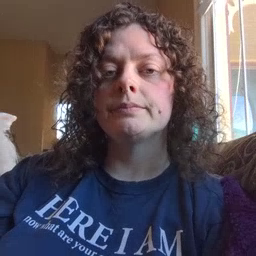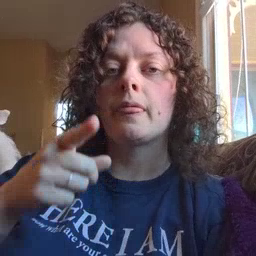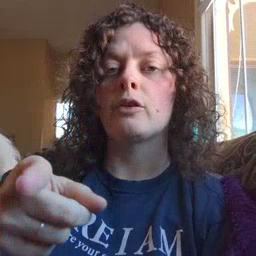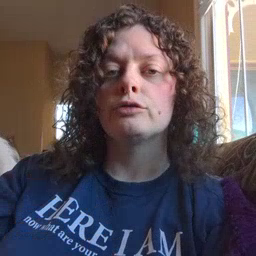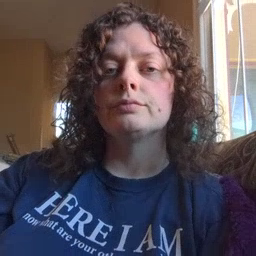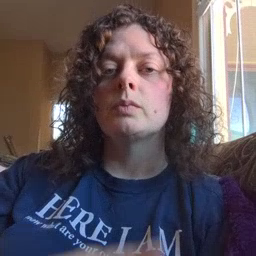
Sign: there